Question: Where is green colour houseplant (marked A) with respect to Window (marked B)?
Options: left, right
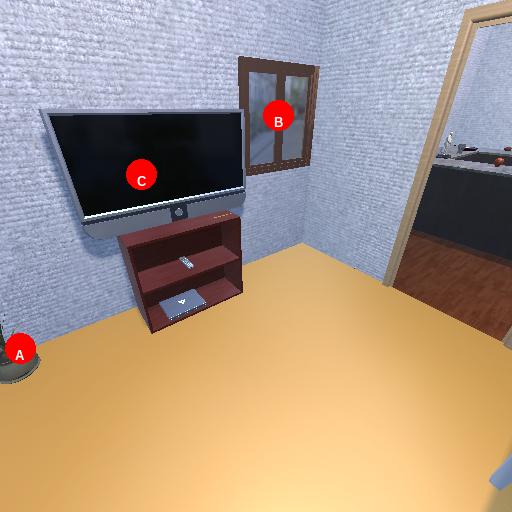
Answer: left